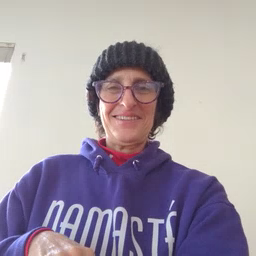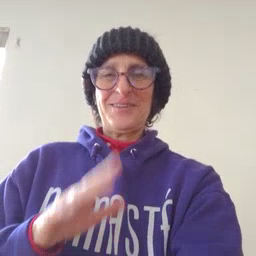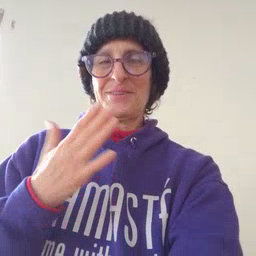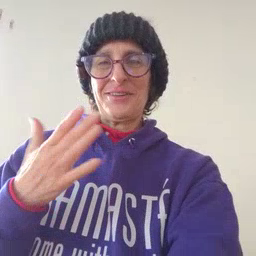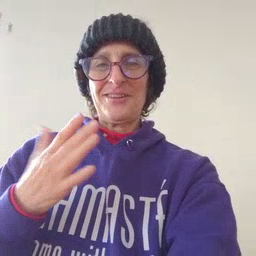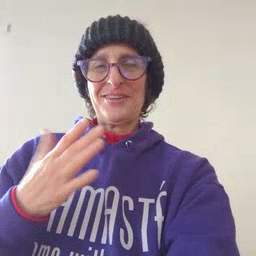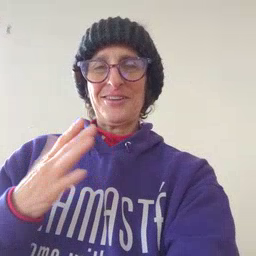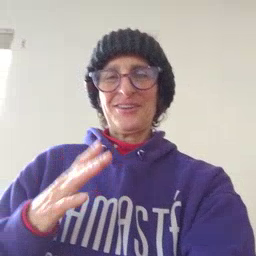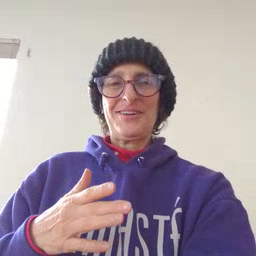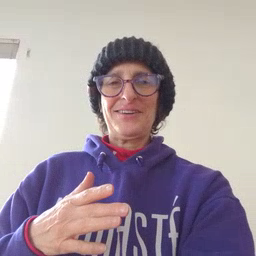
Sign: book